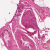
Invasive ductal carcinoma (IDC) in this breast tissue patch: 0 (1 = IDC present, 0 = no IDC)